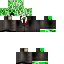
A female zombie skin with green skin, wearing red helmet dressed in a green suit and brown pants, featuring a fangs.